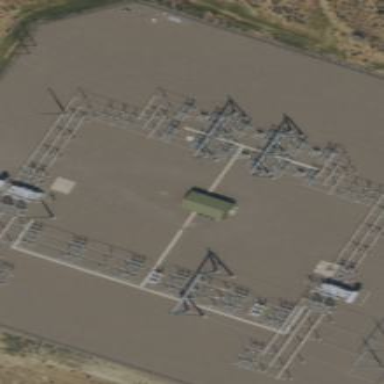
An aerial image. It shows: Transmission substation with fence surrounding it.